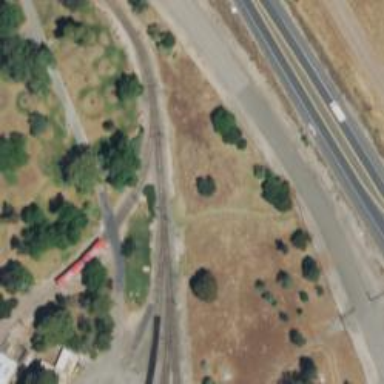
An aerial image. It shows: Preserved railway with electrified contact lines.